Question: i'm trying to implement some tests in my VueJS project using karma and jasmine. I can launch basic test such as:
'''
describe('canary', function () {
// asserting JavaScript options
it('should run', function () {
expect(true).toBe(true)
})
it('should run 2', function () {
expect(false).toBe(false)
})
})
'''
which return (I'm not allowed to display image on my post yet):

But when it comes to testing my components (So when i require them) it says to me:
> PhantomJS 2.1.1 (Mac OS X 0.0.0) ERROR
ReferenceError: Can't find variable: require
at history.spec.js:1
Here is my karma.conf.js:
'''
module.exports = function(config) {
var tests = './**/*.js';
config.set({
frameworks: ['jasmine'],
files: [tests],
reporters: ['dots'],
singleRun: true,
autoWatch: false,
browsers: ['PhantomJS'],
preprocessors: {
tests: ['webpack'],
'../src/main.js': ['webpack']
},
webpack: {
module: {
loaders: [
{ test: /\.js/, exclude: /node_modules/, loader: 'babel-loader' }
]
},
watch: true
},
webpackServer: {
noInfo: true
}
});
};
'''
Here's my test file:
'''
var Vue = require('vue')
var ComponentA = require('../src/Log.vue')
describe('Log.vue', function () {
// asserting JavaScript options
it('should have correct message', function () {
expect(ComponentA.data().msg).toBe('Hello from Log!')
})
})
'''
- New karma.conf.js file
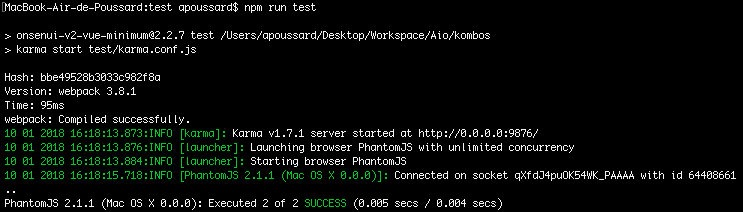
Answer: I managed to make it work, so i post my config files here, it might help.
webpack.test.config.js:
'''
const path = require('path')
module.exports = {
module: {
loaders: [
{
test: /\.vue$/,
loader: 'vue-loader'
},
{
test: /\.(png|jpe?g|gif|svg|woff|woff2|ttf|eot|ico)(\?.*$|$)/,
loader: 'file-loader?name=assets/[name].[hash].[ext]'
},
{
test: /\.js$/,
loader: 'babel-loader',
query: {
presets: ['es2015']
},
include: [
path.resolve(__dirname, '../')
],
exclude: /node_modules/
},
],
rules: [
{
// Maybe just use vue-loader on html template files in components directory only
// Like /components\/.*\.html$/
test: /\.vue$/,
loader: 'vue-loader'
},
{
test: /\.(png|jpe?g|gif|svg|woff|woff2|ttf|eot|ico)(\?.*$|$)/,
loader: 'file-loader?name=assets/[name].[hash].[ext]'
},
]
},
resolve: {
extensions: ['.js', '.vue']
}
}
'''
karma.conf.js
'''
module.exports = function(config) {
var tests = '*.js';
config.set({
frameworks: ['jasmine'],
files: [tests],
reporters: ['dots'],
singleRun: true,
autoWatch: false,
browsers: ['PhantomJS'],
preprocessors: {
tests: ['webpack'],
'../src/main.js': ['webpack']
},
webpack: {
module: {
loaders: [
{ test: /\.js/, exclude: /node_modules/, loader: 'babel-loader' }
]
},
watch: true
},
webpackServer: {
noInfo: true
}
});
};
'''
Some basic test:
'''
import { expect } from 'chai'
describe('canary', function () {
// asserting JavaScript options
it('should run', function () {
expect(true).to.be.true
})
it('should run 2', function () {
expect(false).to.be.false
})
})
'''